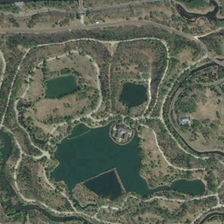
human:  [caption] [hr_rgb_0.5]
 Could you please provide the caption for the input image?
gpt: there are three laked in the l shaped park .

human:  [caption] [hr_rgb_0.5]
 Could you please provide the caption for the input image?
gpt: many trees and lakes consist of the park .

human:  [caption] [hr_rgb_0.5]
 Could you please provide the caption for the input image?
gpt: a park with many green trees and several ponds are near a curved river .

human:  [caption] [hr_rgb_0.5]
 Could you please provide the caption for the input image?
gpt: here is a park near a river .

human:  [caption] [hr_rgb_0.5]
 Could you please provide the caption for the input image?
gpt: a large irregularly shaped lawn can be seen with two smaller ones in this bald park .